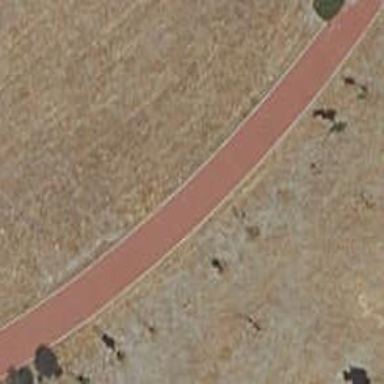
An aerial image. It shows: Asphalt cycleway.